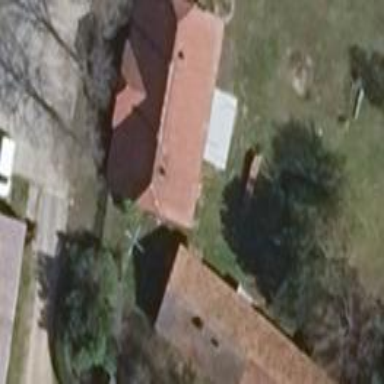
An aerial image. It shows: Red house with half-hipped roof oriented along its length.